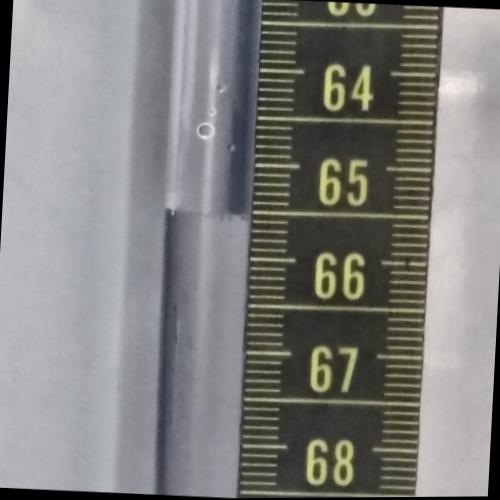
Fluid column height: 65.5 cm